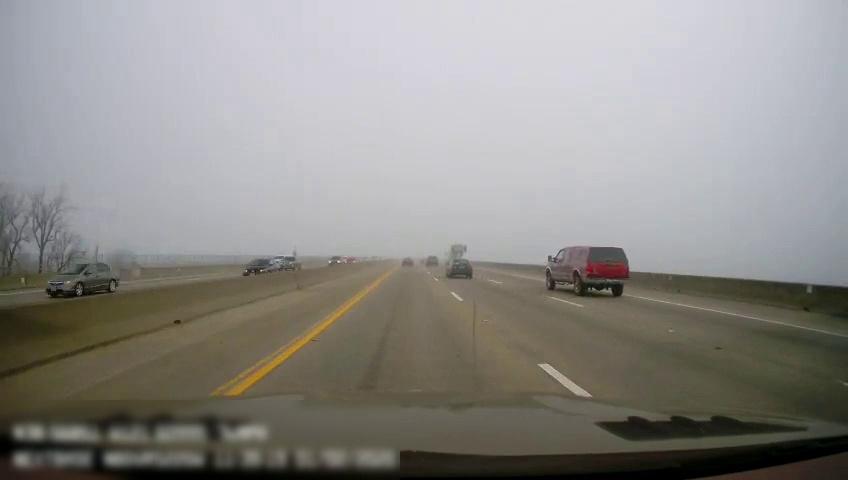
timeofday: Day
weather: Cloudy
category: Drivable Space
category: Drivable Space
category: Vehicles | Car
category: Vehicles | SUV
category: Vehicles | Car
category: Vehicles | Car
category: Vehicles | Car
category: Vehicles | SUV
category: Vehicles | SUV
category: Vehicles | Other LV
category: Vehicles | Truck
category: Vehicles | Car
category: Vehicles | Car
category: Lanes | Current Lane
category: Lanes | Current Lane
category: Lanes | Alternate Lane
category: Lanes | Alternate Lane
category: Lanes | Alternate Lane
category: Lanes | Opposite Lane
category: Lanes | Opposite Lane